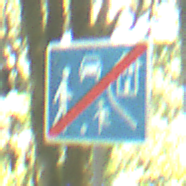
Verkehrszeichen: EndeVerkehrsberuhigterBereich
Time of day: Midday
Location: Outdoor (Nature)
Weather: Clear
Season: NotSpecified
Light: Natural